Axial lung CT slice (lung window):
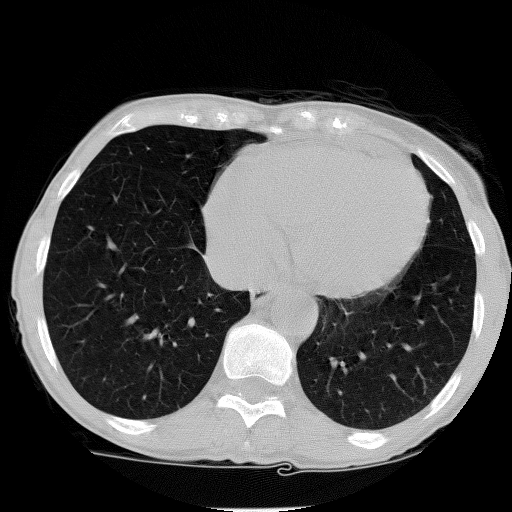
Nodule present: no